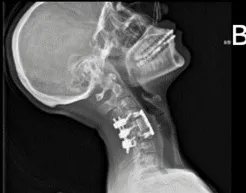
Spinal cord injury and the patient's cervical spine imaging. A: An illustration of cervical spinal cord injury. The 3D graphic was made by the author, Dr. Al Nattah.
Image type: radiology (x_ray)